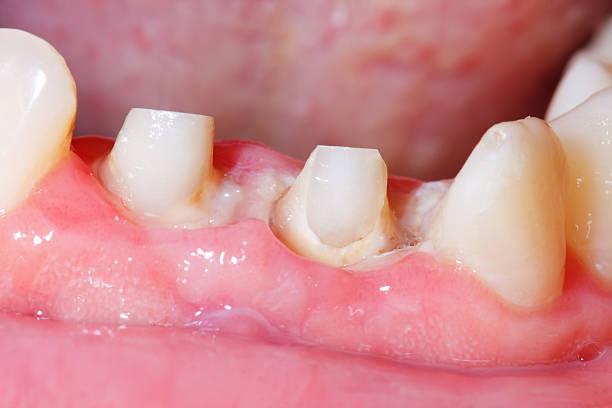
Condition: Gingivitis